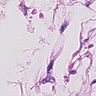
Metastatic tissue present: no